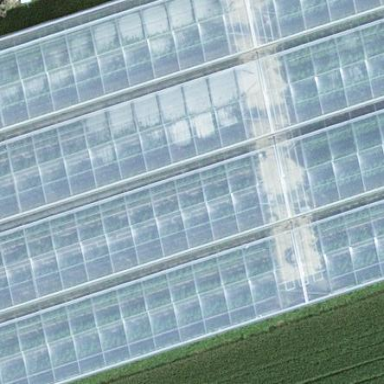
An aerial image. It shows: Greenhouse.